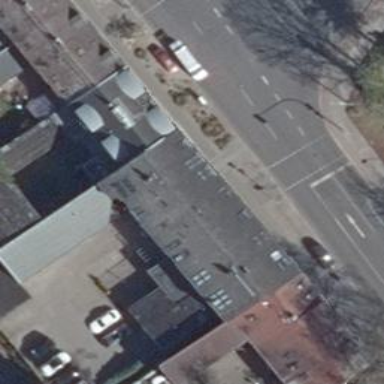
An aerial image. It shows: Beauty shop.